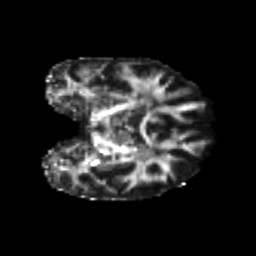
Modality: FA
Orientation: coronal
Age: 23
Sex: female
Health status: healthy
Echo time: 0.074 s